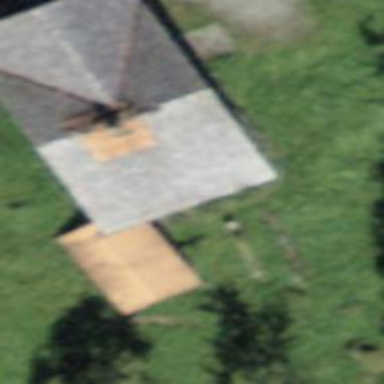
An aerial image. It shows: Farm building.